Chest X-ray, AP view. Patient: 44 years old, sex F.
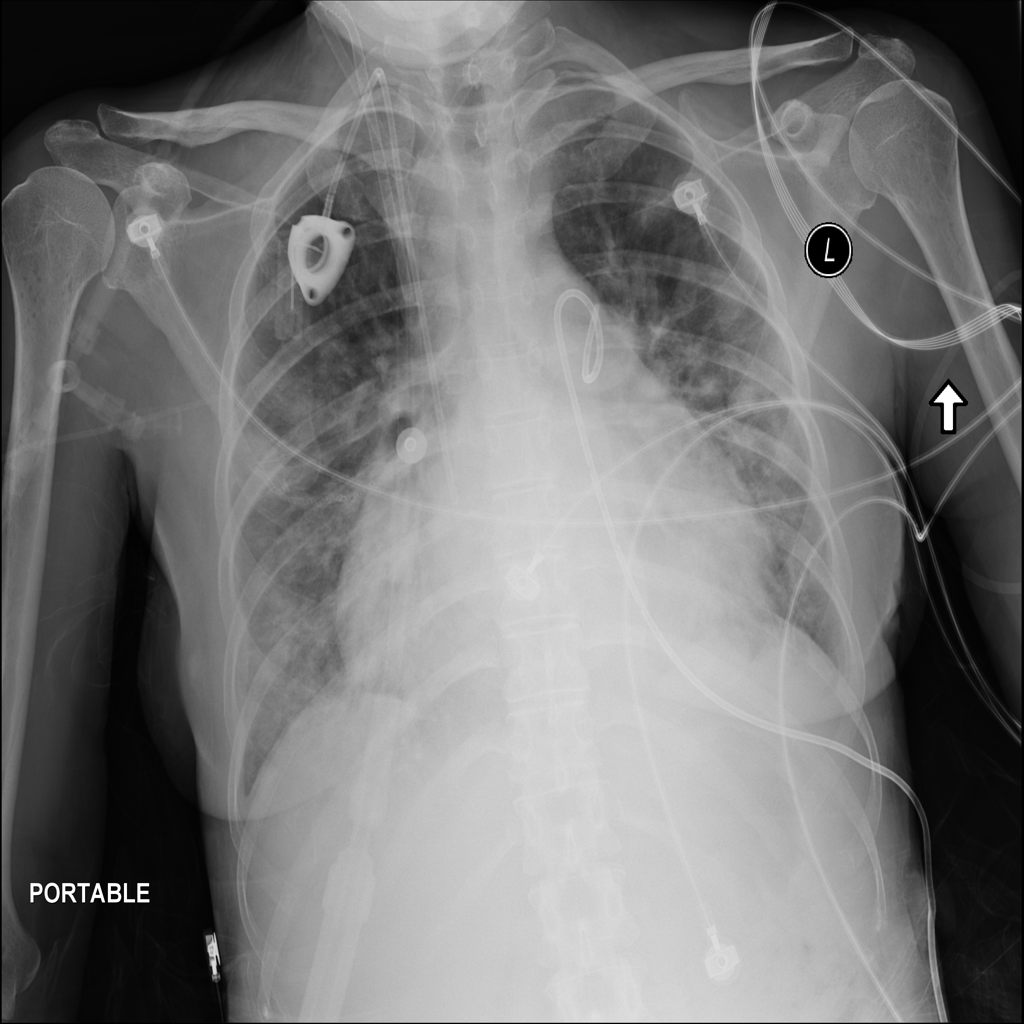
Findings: Effusion